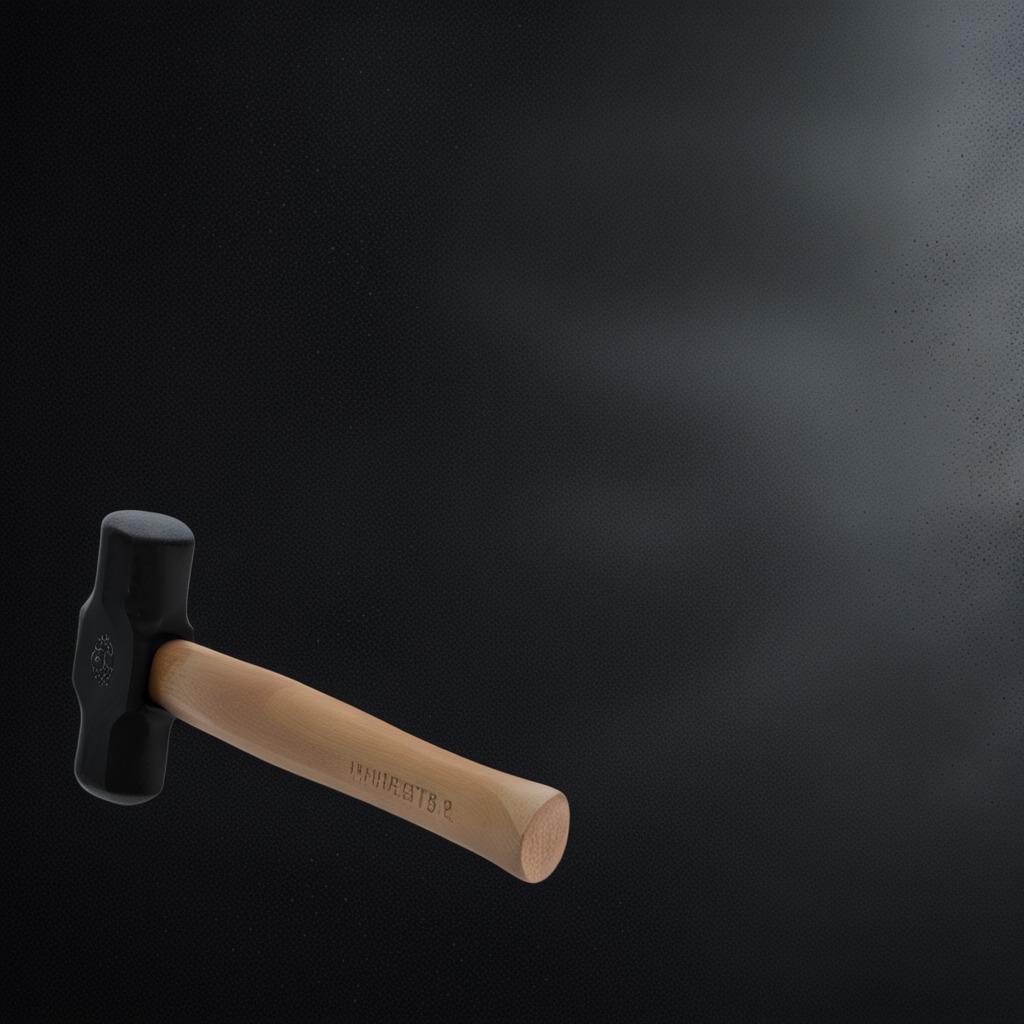
A hammer is lying on the clean granite tabletop inside a workshop at night dim ambient light soft shadows worn but beneath the mat.